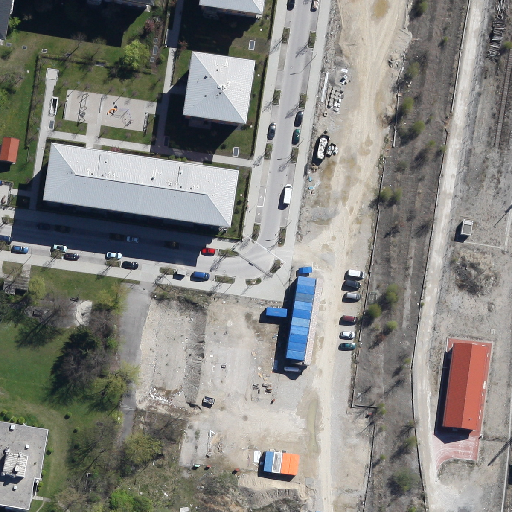
Referring expression: unpaved road